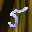
Label: 5